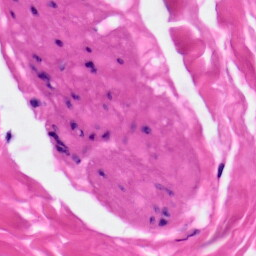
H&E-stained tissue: Skin